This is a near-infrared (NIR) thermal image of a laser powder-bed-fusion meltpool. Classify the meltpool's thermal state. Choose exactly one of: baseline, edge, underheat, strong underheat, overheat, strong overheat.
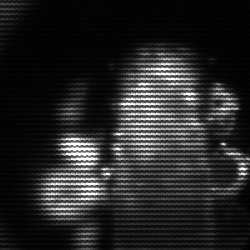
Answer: strong underheat